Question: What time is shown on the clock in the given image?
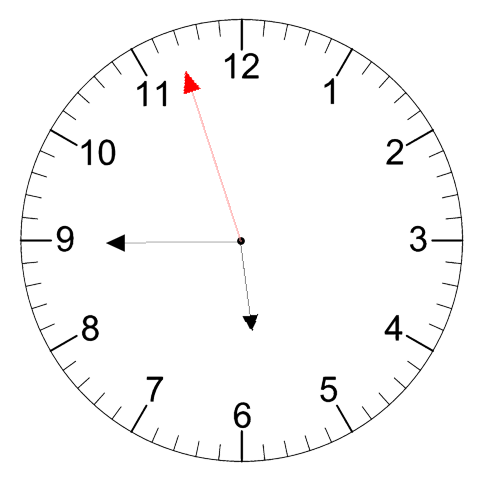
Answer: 05:44:57